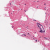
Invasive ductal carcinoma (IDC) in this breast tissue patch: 0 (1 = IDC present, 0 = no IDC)